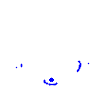
Particle: proton